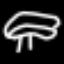
Label: mushroom